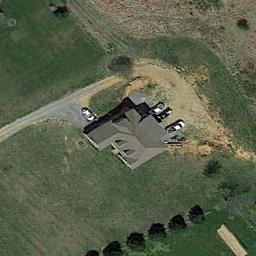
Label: sparse_residential